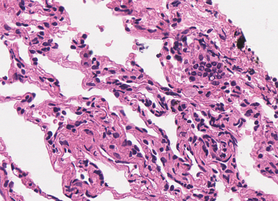
Tumor epithelial tissue: no
Tumor-associated stroma tissue: no
Normal tissue: yes